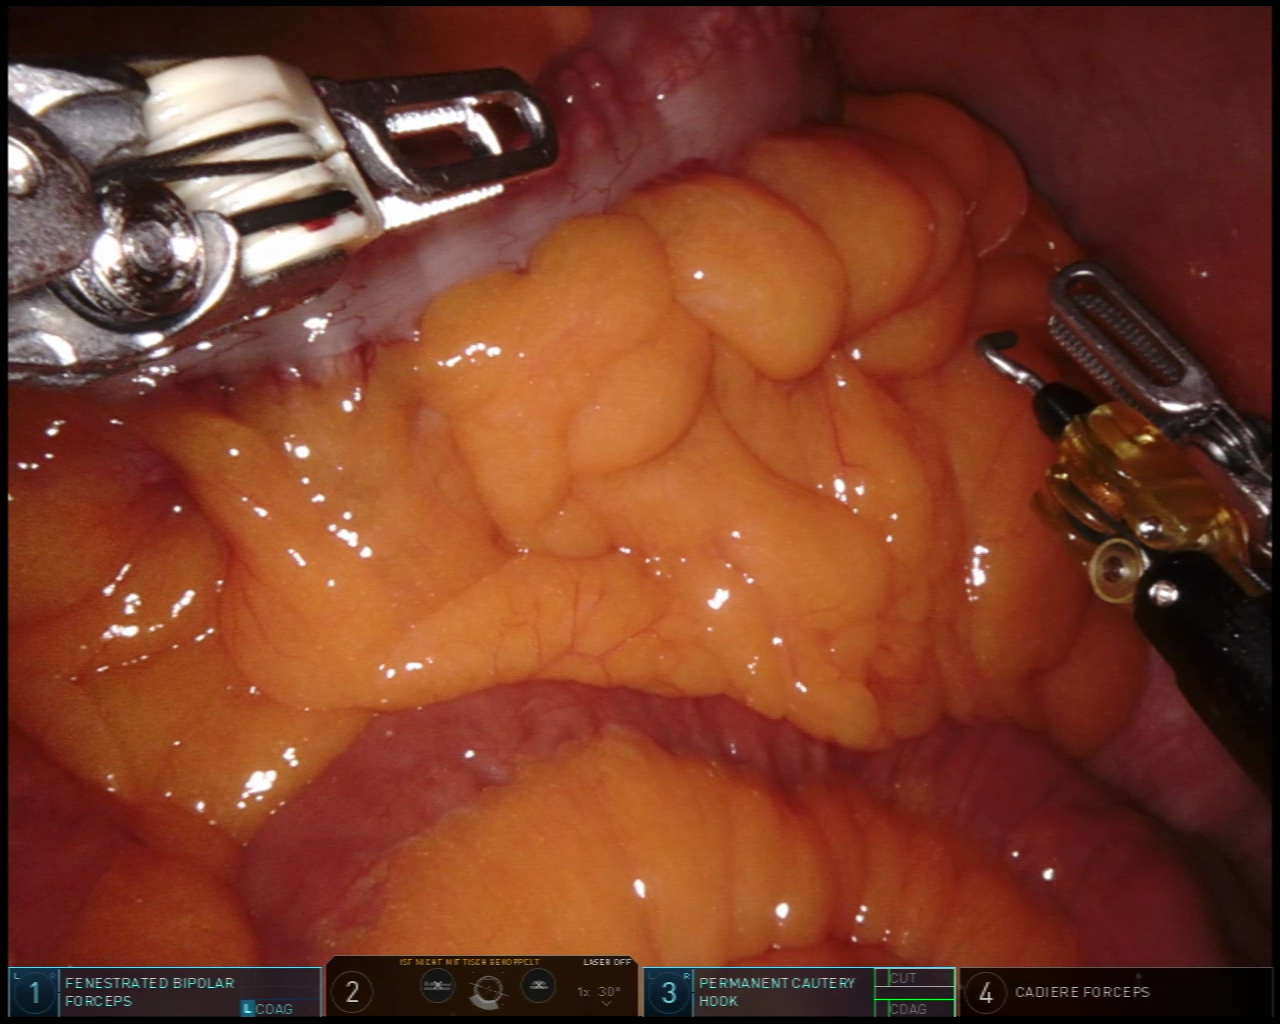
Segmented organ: small_intestine
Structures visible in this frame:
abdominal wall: yes
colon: yes
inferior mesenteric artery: no
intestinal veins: no
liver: no
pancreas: no
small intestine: yes
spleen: no
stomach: no
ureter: no
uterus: no
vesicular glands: no